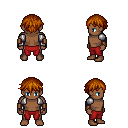
a pixel art fantasy rpg character, male body template, human, dark skin, steel arm armor, red pants, brunette short bangs hairstyle, leather bracers, four views (front, back, left, right), 2x2 character sprite sheet, small pixel art, hard edges, no anti-aliasing